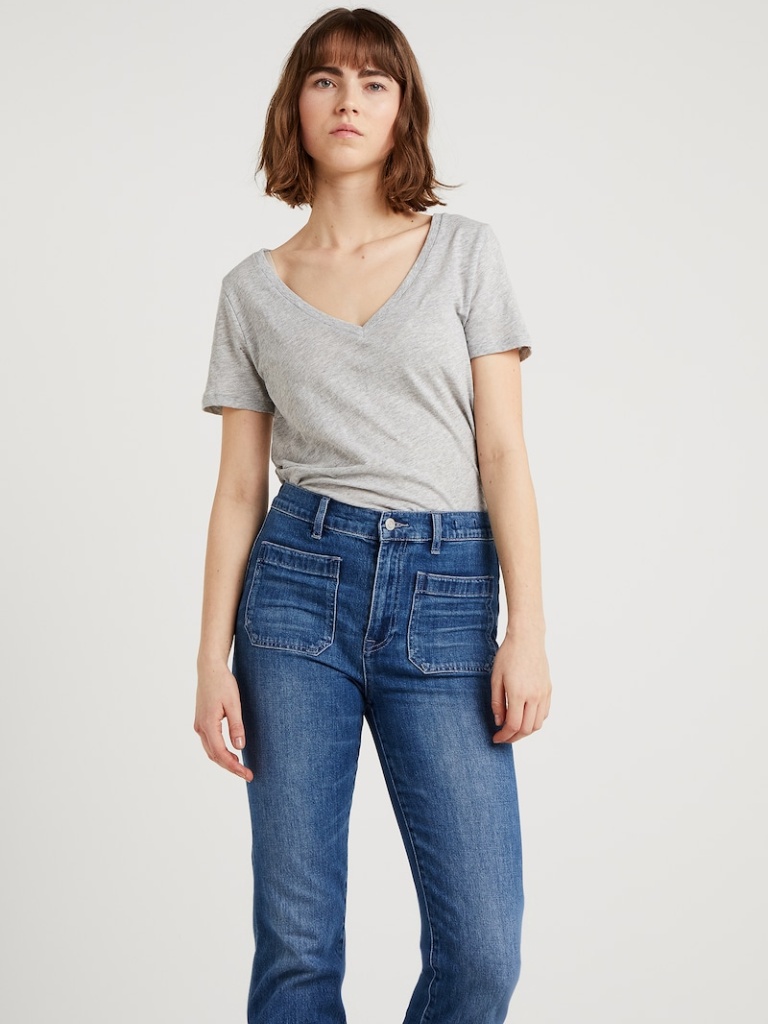
cotton relaxed short sleeve hip length French Tucked v-neck t-shirt